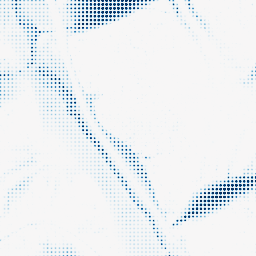
Category: morphological
Decomposition family: morphological_ellipse
Decomposition parameters: operation: closing
width: 50
height: 50
Upsampling method: sinc_blackman
Upsampling parameters: scale: 8
kernel_size: 4
Upsampling scale: 8